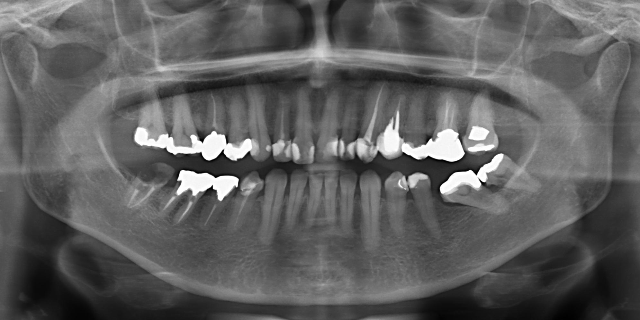
adult